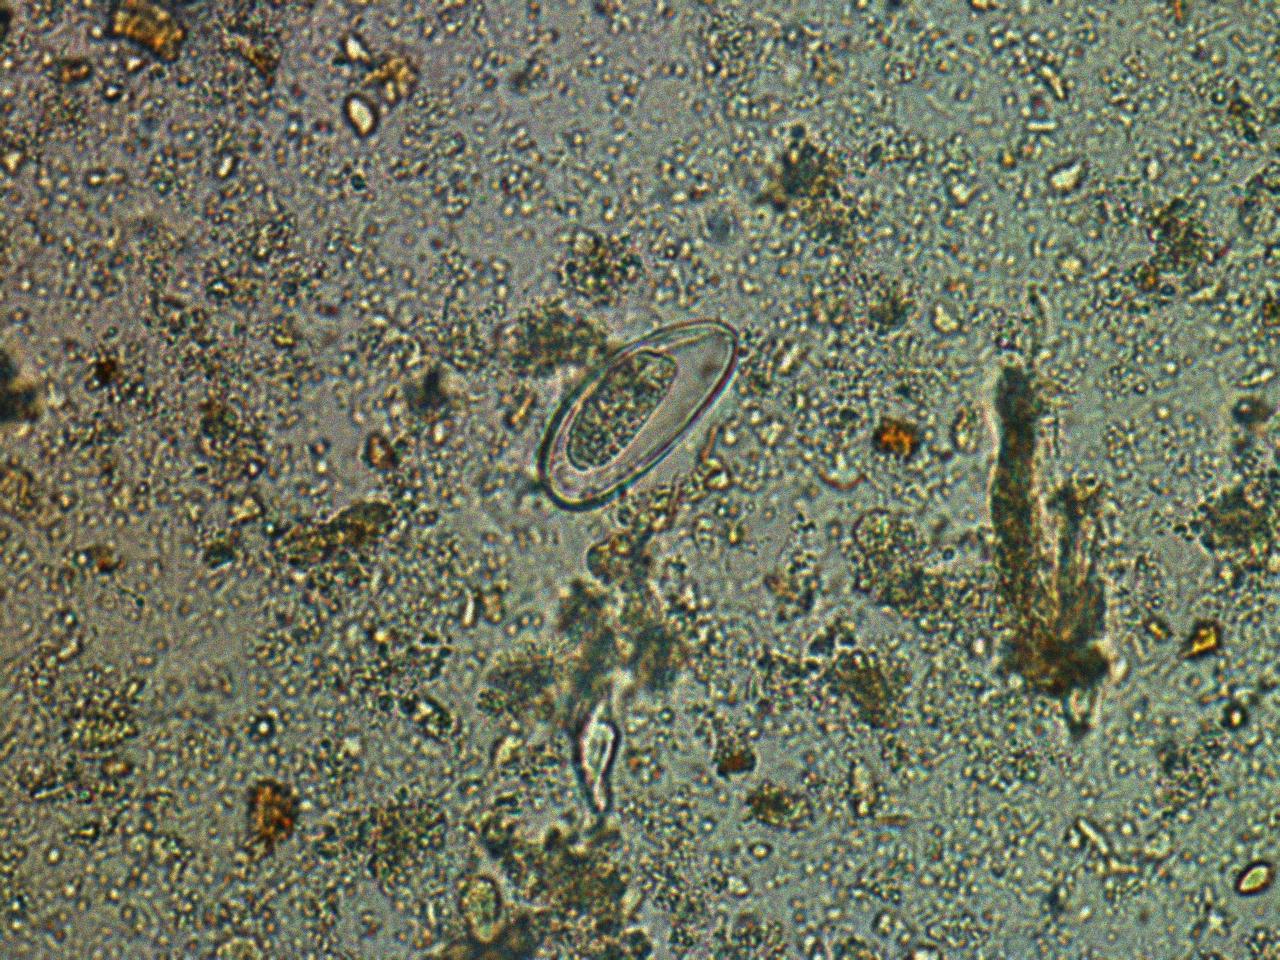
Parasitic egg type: Enterobius vermicularis